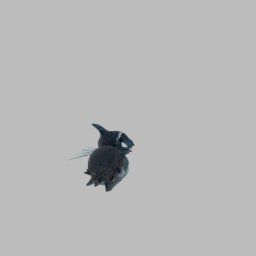
Label: animals